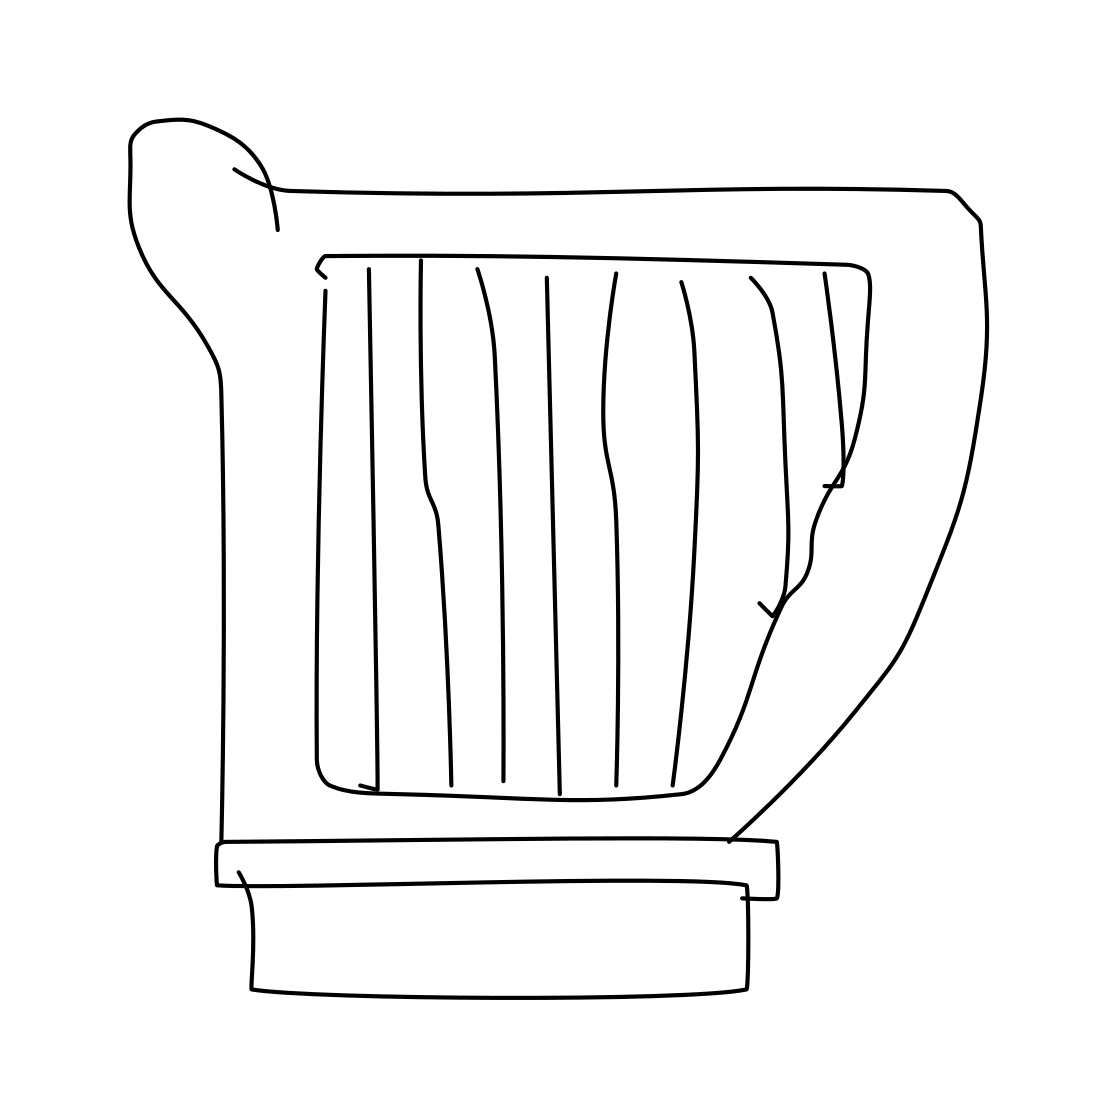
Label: harp